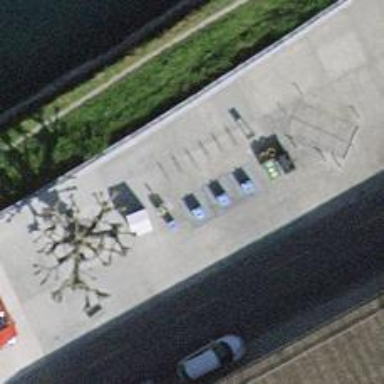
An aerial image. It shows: Bicycle parking area with stands.